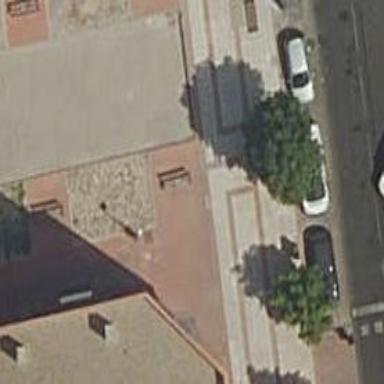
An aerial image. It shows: Bench for seating.